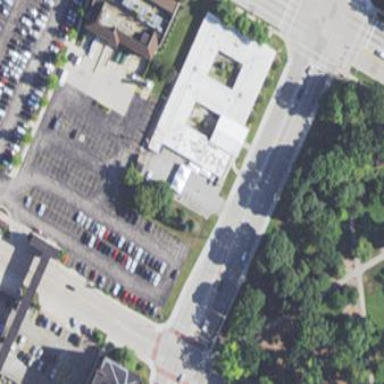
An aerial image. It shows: Nursing home building.